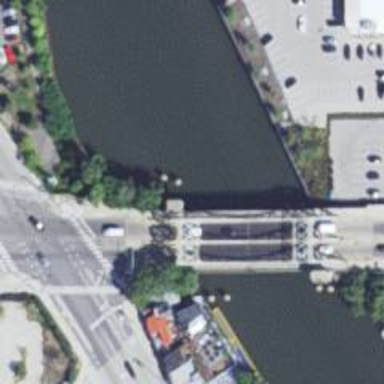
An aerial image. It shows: Secondary road crossing bascule bridge.